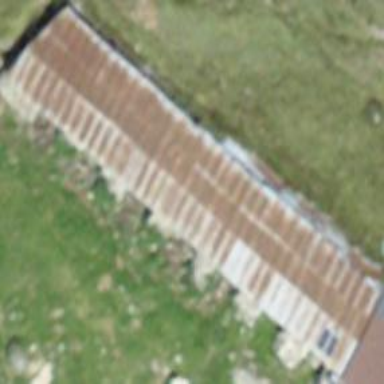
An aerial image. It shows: Stable building.